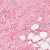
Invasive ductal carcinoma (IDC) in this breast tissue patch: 0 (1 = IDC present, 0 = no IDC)